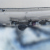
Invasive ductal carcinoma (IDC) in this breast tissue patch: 0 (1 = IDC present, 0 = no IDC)